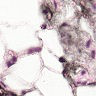
Metastatic tissue present: no